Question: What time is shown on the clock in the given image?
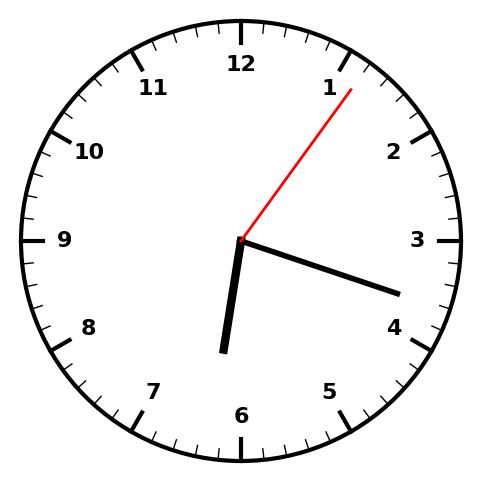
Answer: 06:18:06